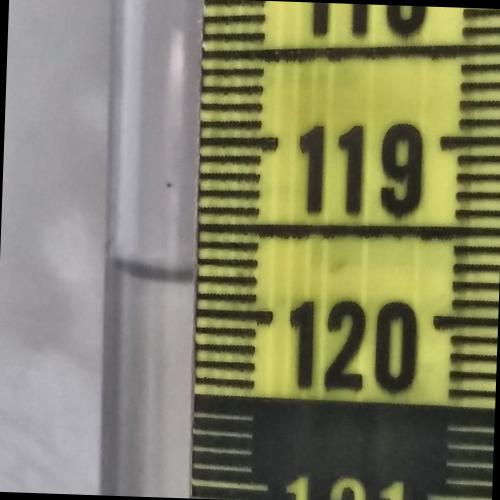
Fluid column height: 119.8 cm